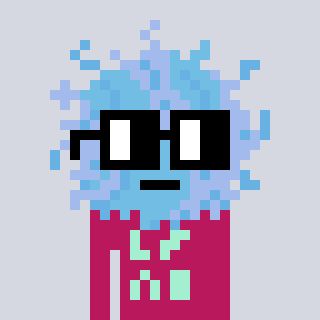
a pixel art character with square black glasses, a lint-shaped head and a darkpink-colored body on a cool background